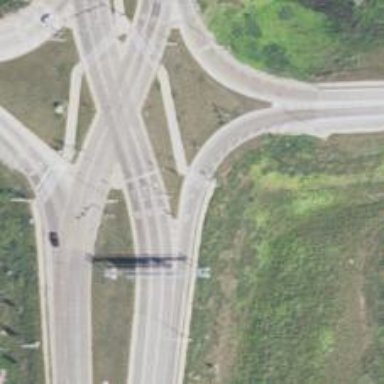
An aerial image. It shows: Motorway link at Diverging Diamond Interchange (DDI).